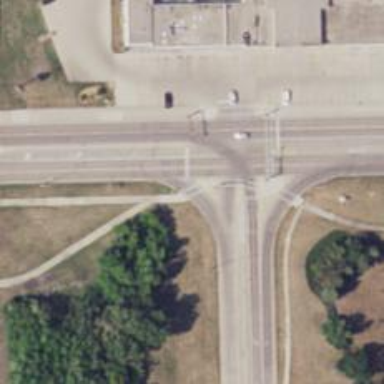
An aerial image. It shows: Crossing where the footway and cycleway intersect.